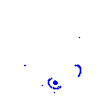
Particle: pion